六年级 · 计数
 右图是一个果园的统计图, 一共有多少棵果树?其中桃树有多少棵?苹果树有多少棵?(6 分)

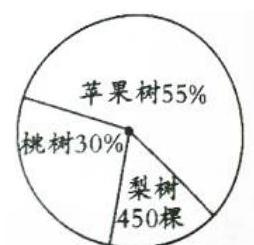
答案: $450 \div(1-55 \%-30 \%)=3000$ (棵)

$3000 \times 30 \%=90$ (棵) $\quad 3000 \times 5 \%=1650$ (棵)